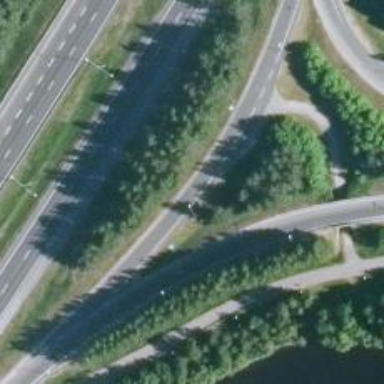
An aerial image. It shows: Asphalt trunk link road.